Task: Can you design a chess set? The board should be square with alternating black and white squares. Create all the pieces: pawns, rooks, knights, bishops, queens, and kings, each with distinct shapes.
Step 3603:
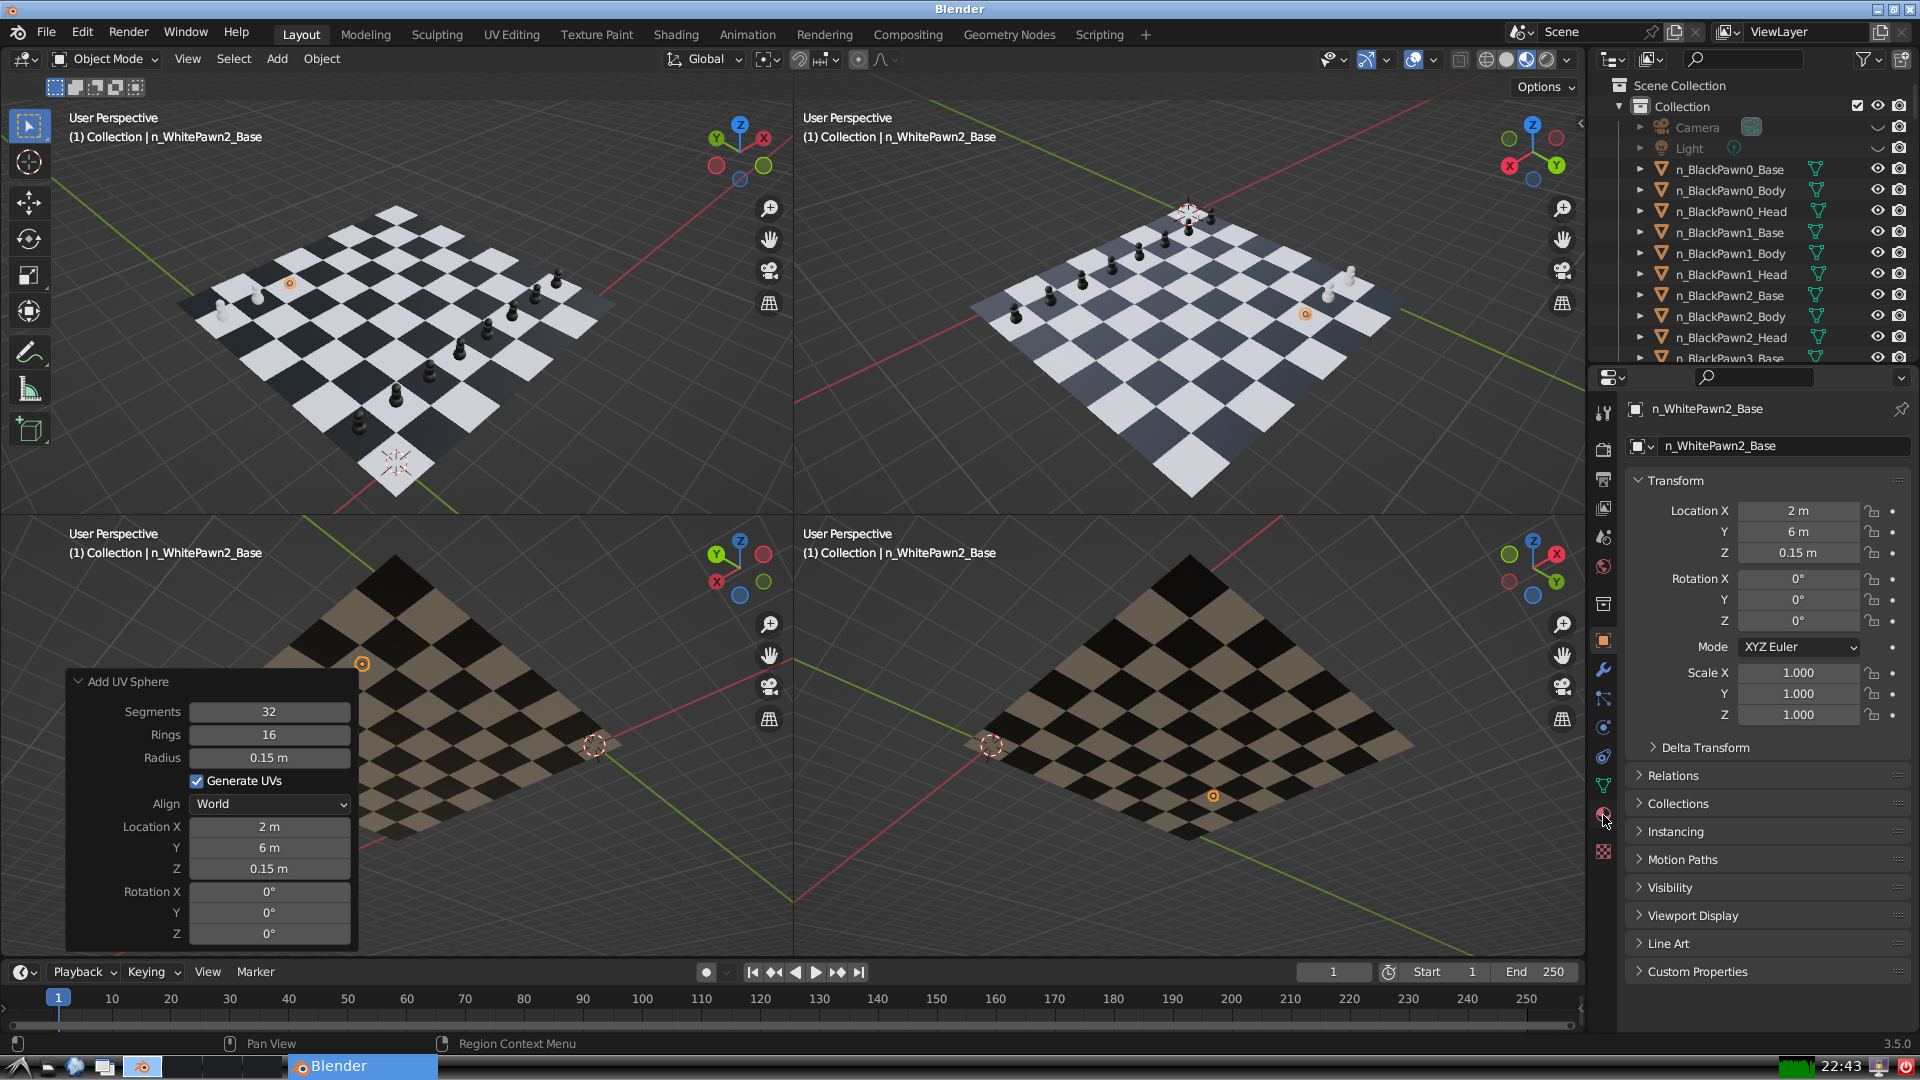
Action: click: no